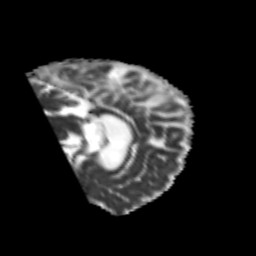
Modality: MD
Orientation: sagittal
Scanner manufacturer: siemens
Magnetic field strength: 3 T
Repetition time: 6.8 s
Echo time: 0.093 s